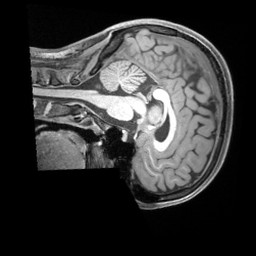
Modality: T1w
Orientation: sagittal
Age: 23
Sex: female
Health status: ill
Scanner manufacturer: siemens
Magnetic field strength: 3 T
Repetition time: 2.2 s
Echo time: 0.00218 s